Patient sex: M
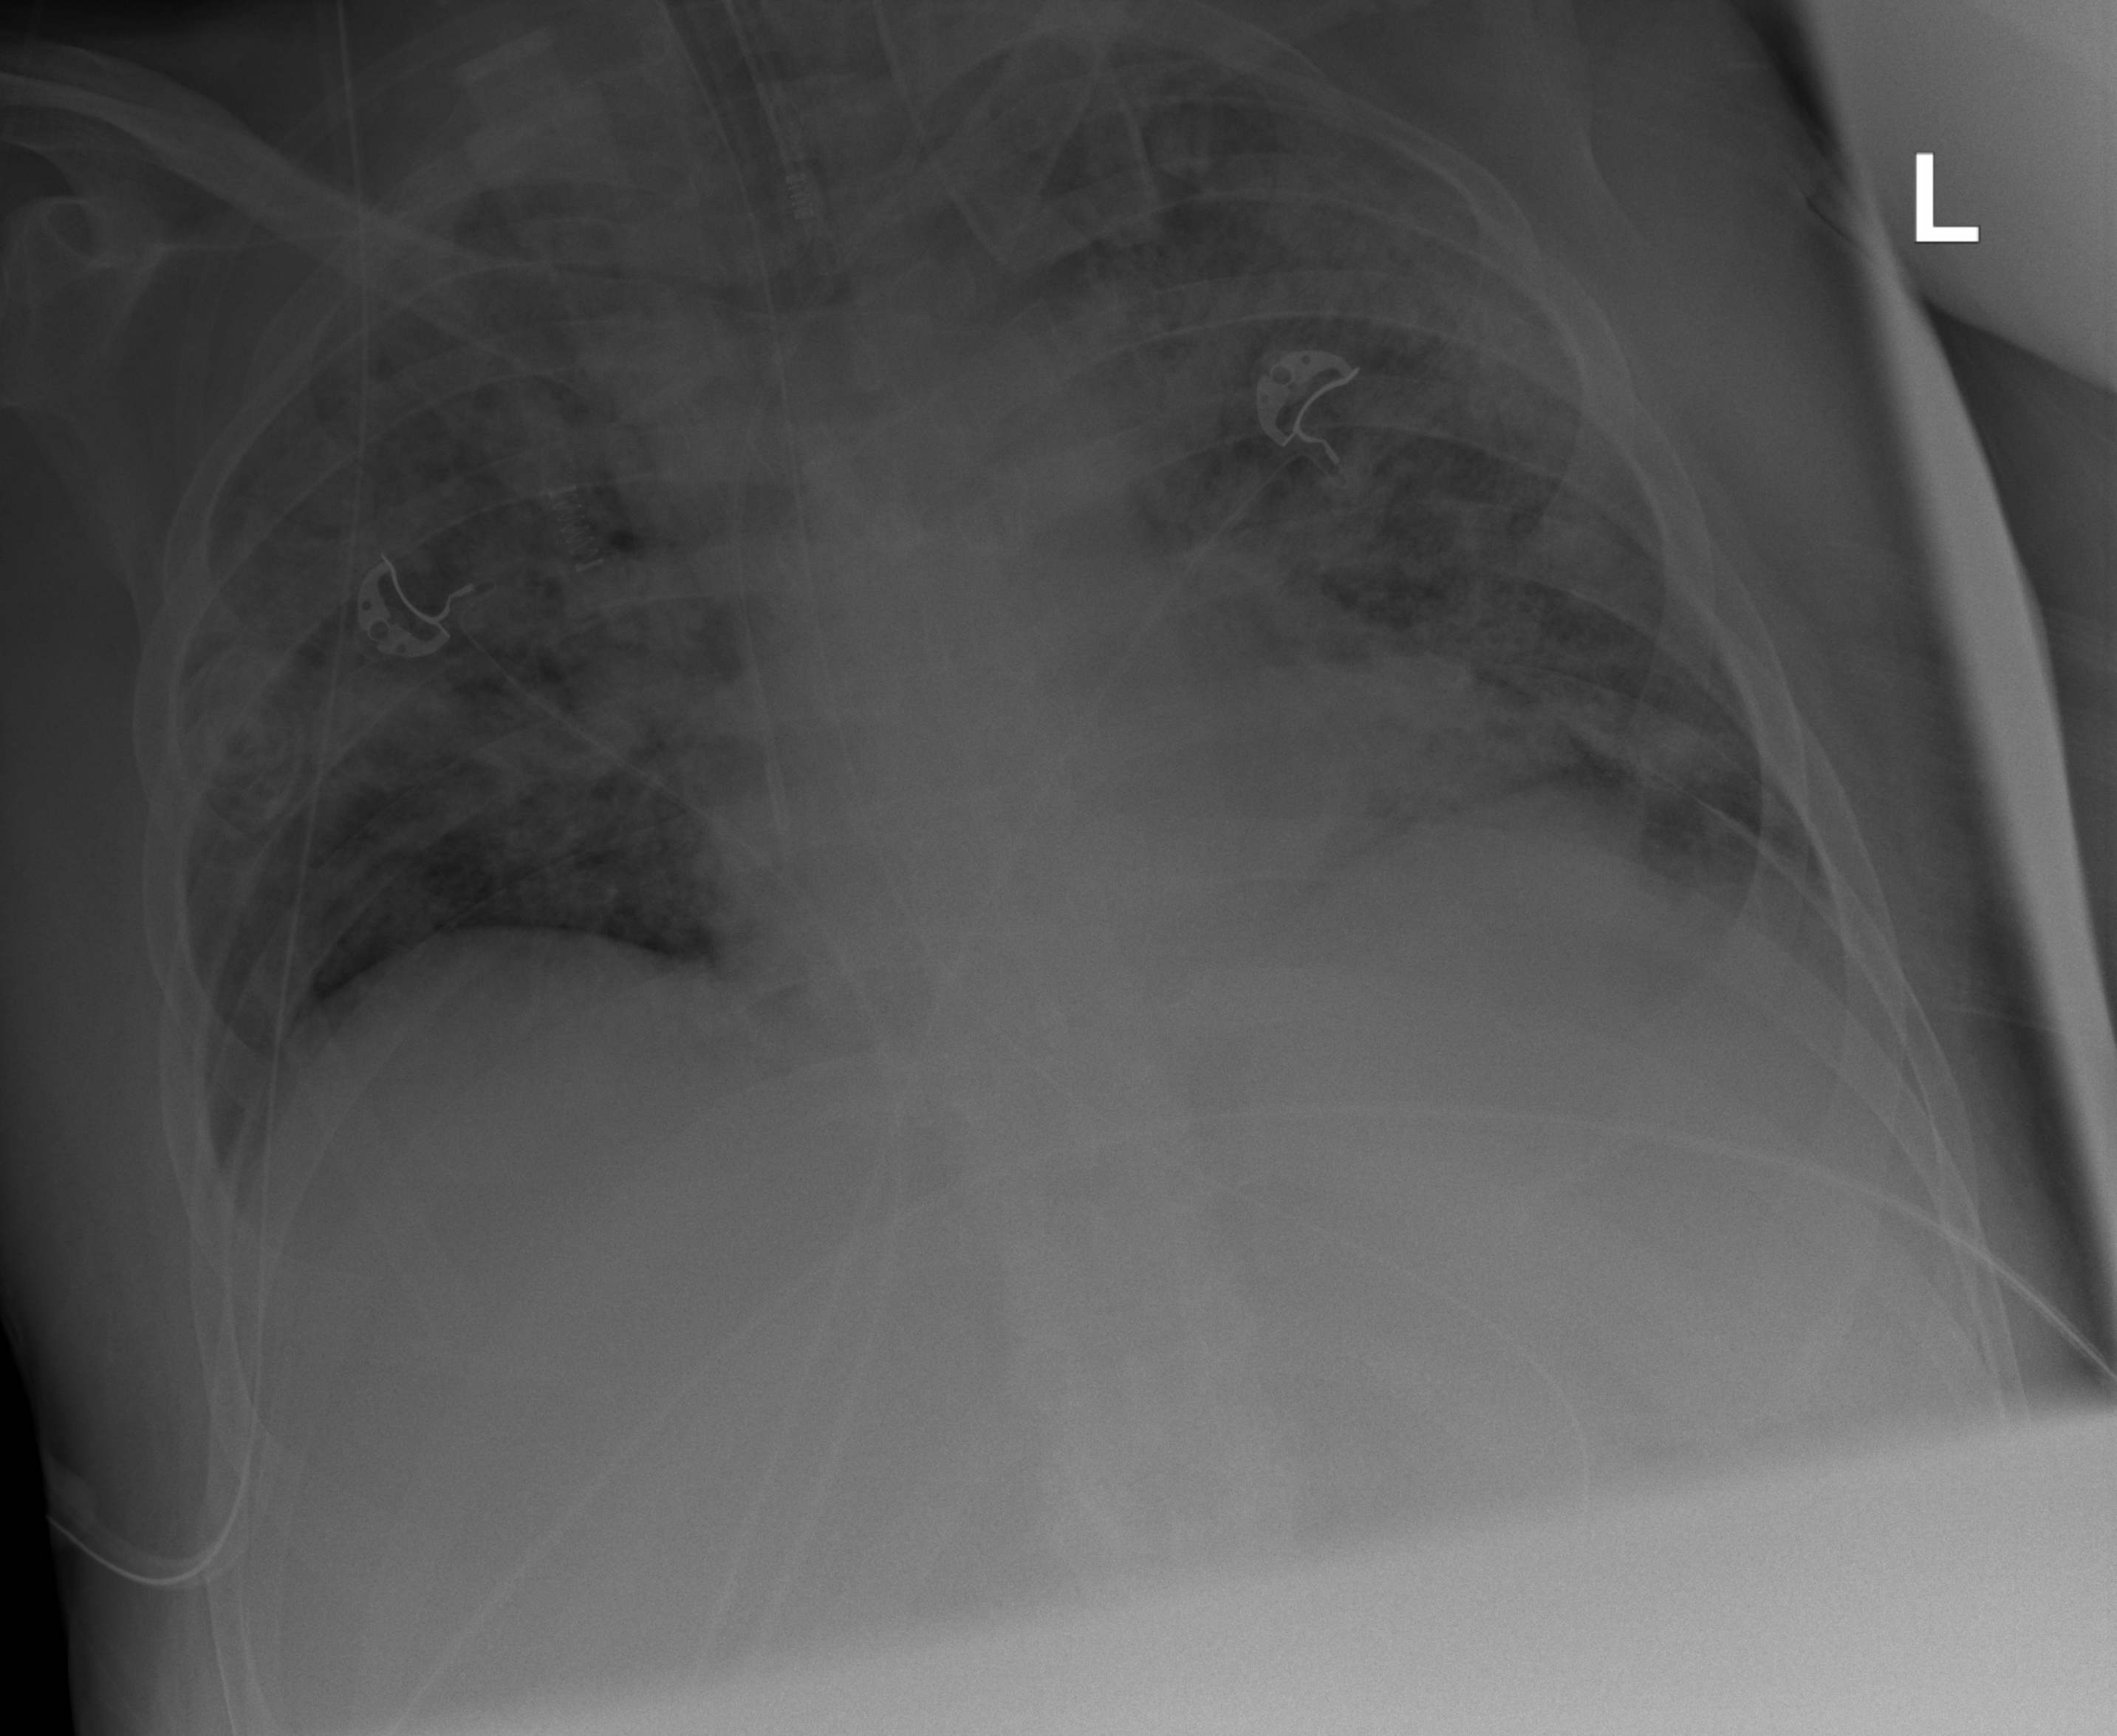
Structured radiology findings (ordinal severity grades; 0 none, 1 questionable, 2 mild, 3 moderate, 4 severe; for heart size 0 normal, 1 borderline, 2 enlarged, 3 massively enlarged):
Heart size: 1
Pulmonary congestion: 2
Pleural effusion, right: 0
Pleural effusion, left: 0
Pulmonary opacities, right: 3
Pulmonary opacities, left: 3
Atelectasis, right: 2
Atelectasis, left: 2